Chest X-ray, AP view. Patient: 54 years old, sex M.
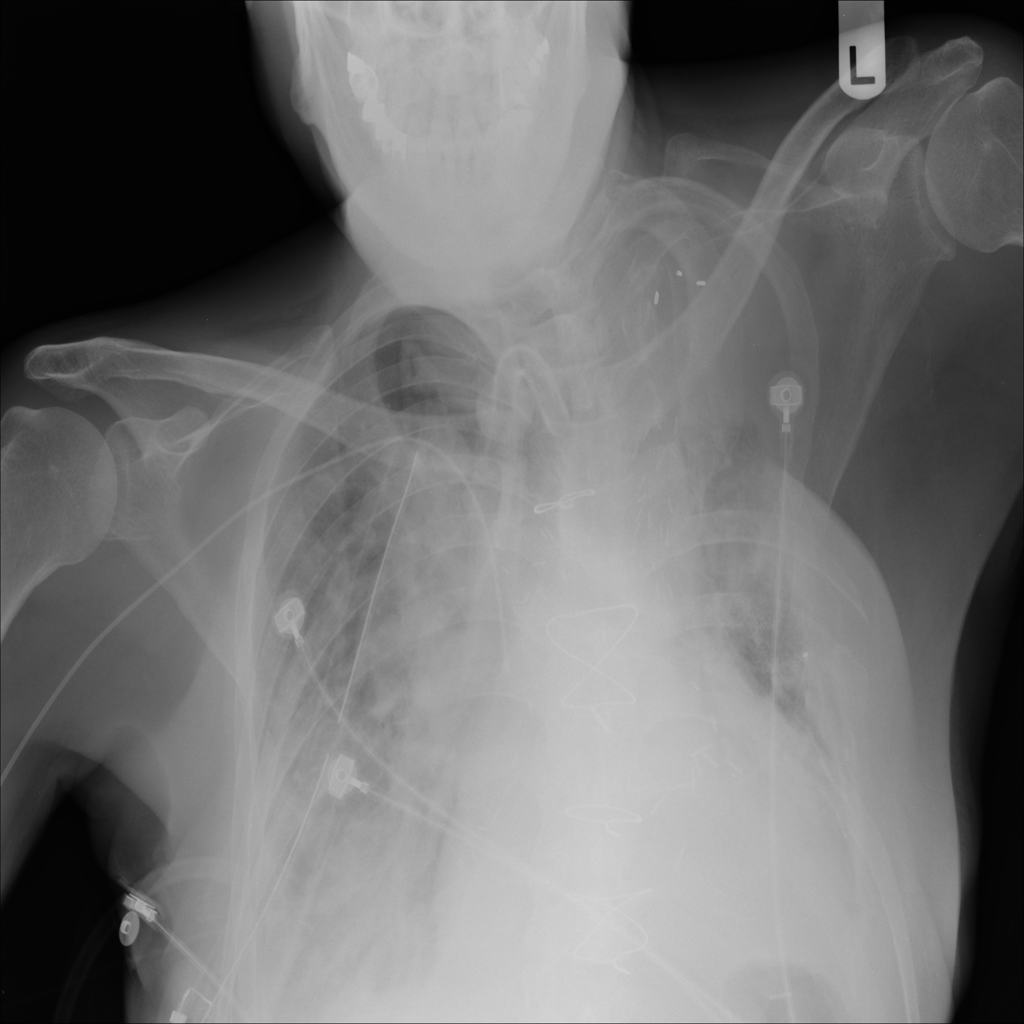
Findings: Edema, Infiltration